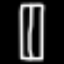
Label: pants